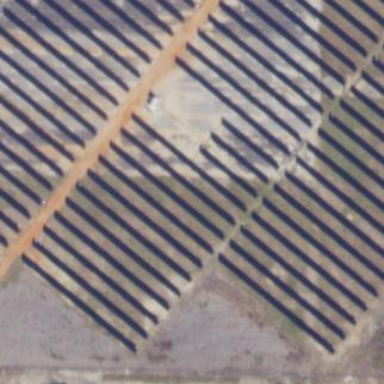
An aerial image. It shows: Solar power generator using photovoltaic method with solar photovoltaic panel types.